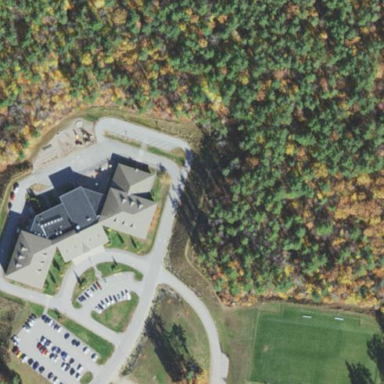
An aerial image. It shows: School building.